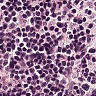
Metastatic tissue present: no